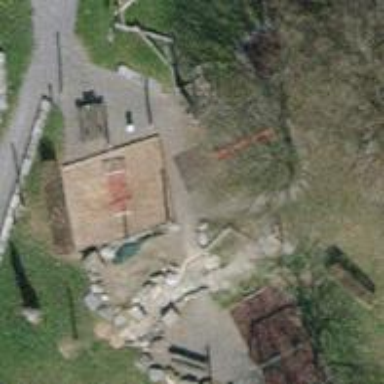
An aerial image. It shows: Playground area for leisure land.